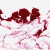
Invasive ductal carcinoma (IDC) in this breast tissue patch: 0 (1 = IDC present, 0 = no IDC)